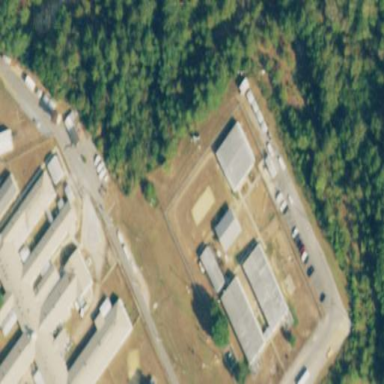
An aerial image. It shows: Prison surrounded by chain-link fence.